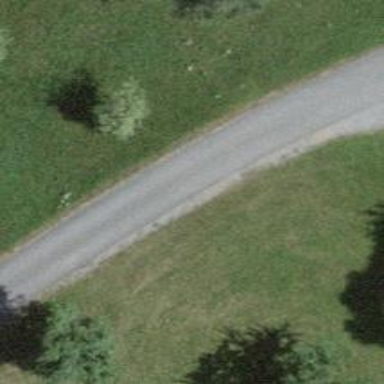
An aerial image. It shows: Service road with concrete surface. The tracktype is grade1.